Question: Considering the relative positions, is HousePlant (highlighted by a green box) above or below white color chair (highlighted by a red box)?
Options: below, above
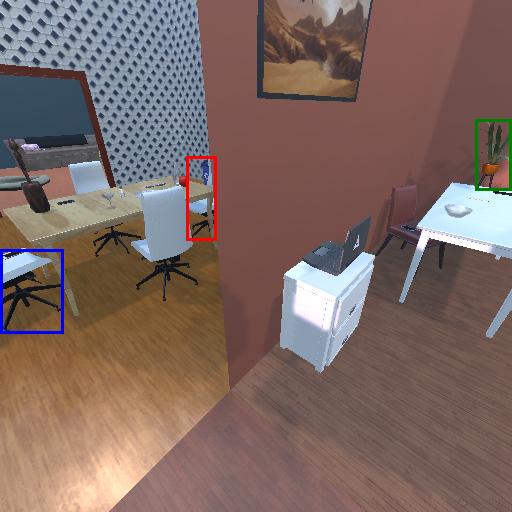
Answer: below